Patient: sex M, age 71
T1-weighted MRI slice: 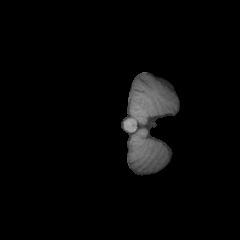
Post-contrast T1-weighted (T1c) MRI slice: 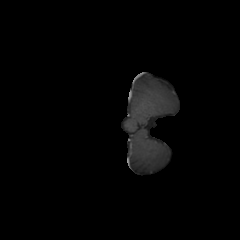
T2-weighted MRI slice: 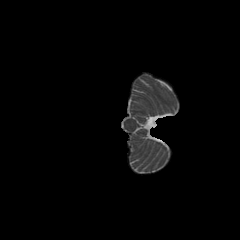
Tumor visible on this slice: no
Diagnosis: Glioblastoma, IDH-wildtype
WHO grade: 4